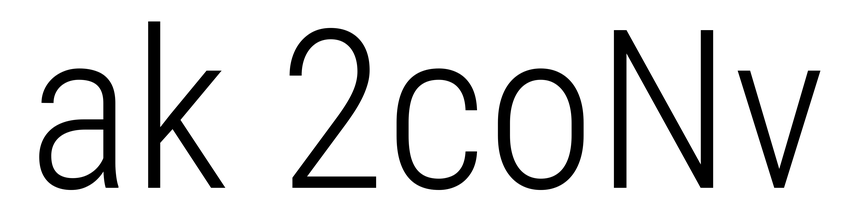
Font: Roboto_Condensed_Light